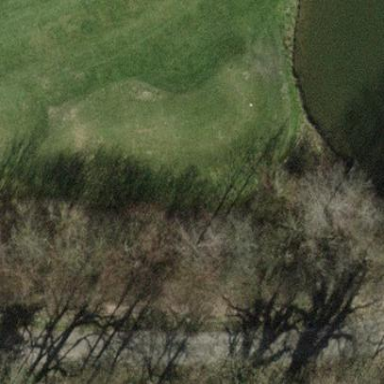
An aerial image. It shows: Grass area designated as golf tee.